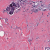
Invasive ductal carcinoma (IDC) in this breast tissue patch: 1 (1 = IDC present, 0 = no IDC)